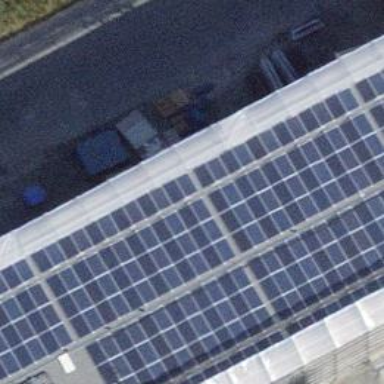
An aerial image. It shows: Solar power generator.